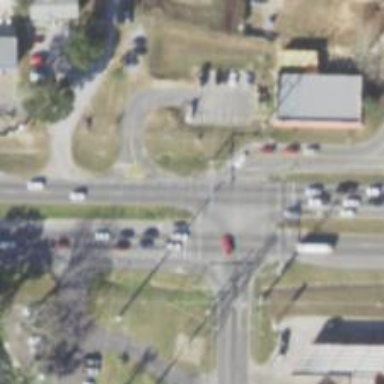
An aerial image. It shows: Marked road crossing.